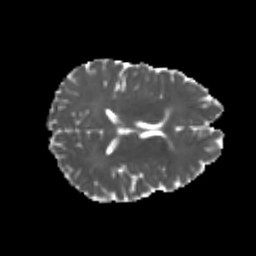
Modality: MD
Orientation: axial
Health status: healthy
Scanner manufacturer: philips
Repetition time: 7.389 s
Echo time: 0.08599 s